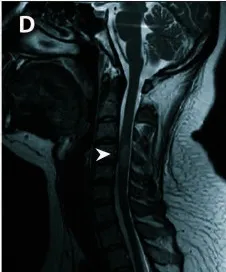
Spinal MRI of the first and third attack. (D-F) Repeat spinal MRI showed new lesions along the cervical and thoracic cord with resolution or attenuation of previous lesions. No enhancement was seen on axial fat-saturated T1-weighted imaging. Lesions were indicated by white arrowheads. MRI, magnetic resonance imaging.
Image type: radiology (mri)